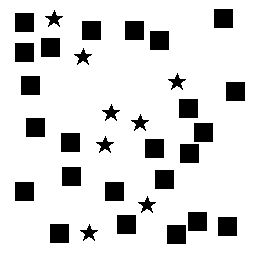
Squares: 24
Triangles: 0
Stars: 8
Total shapes: 32